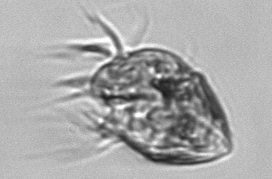
Label: Strombidium_morphotype1